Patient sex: F
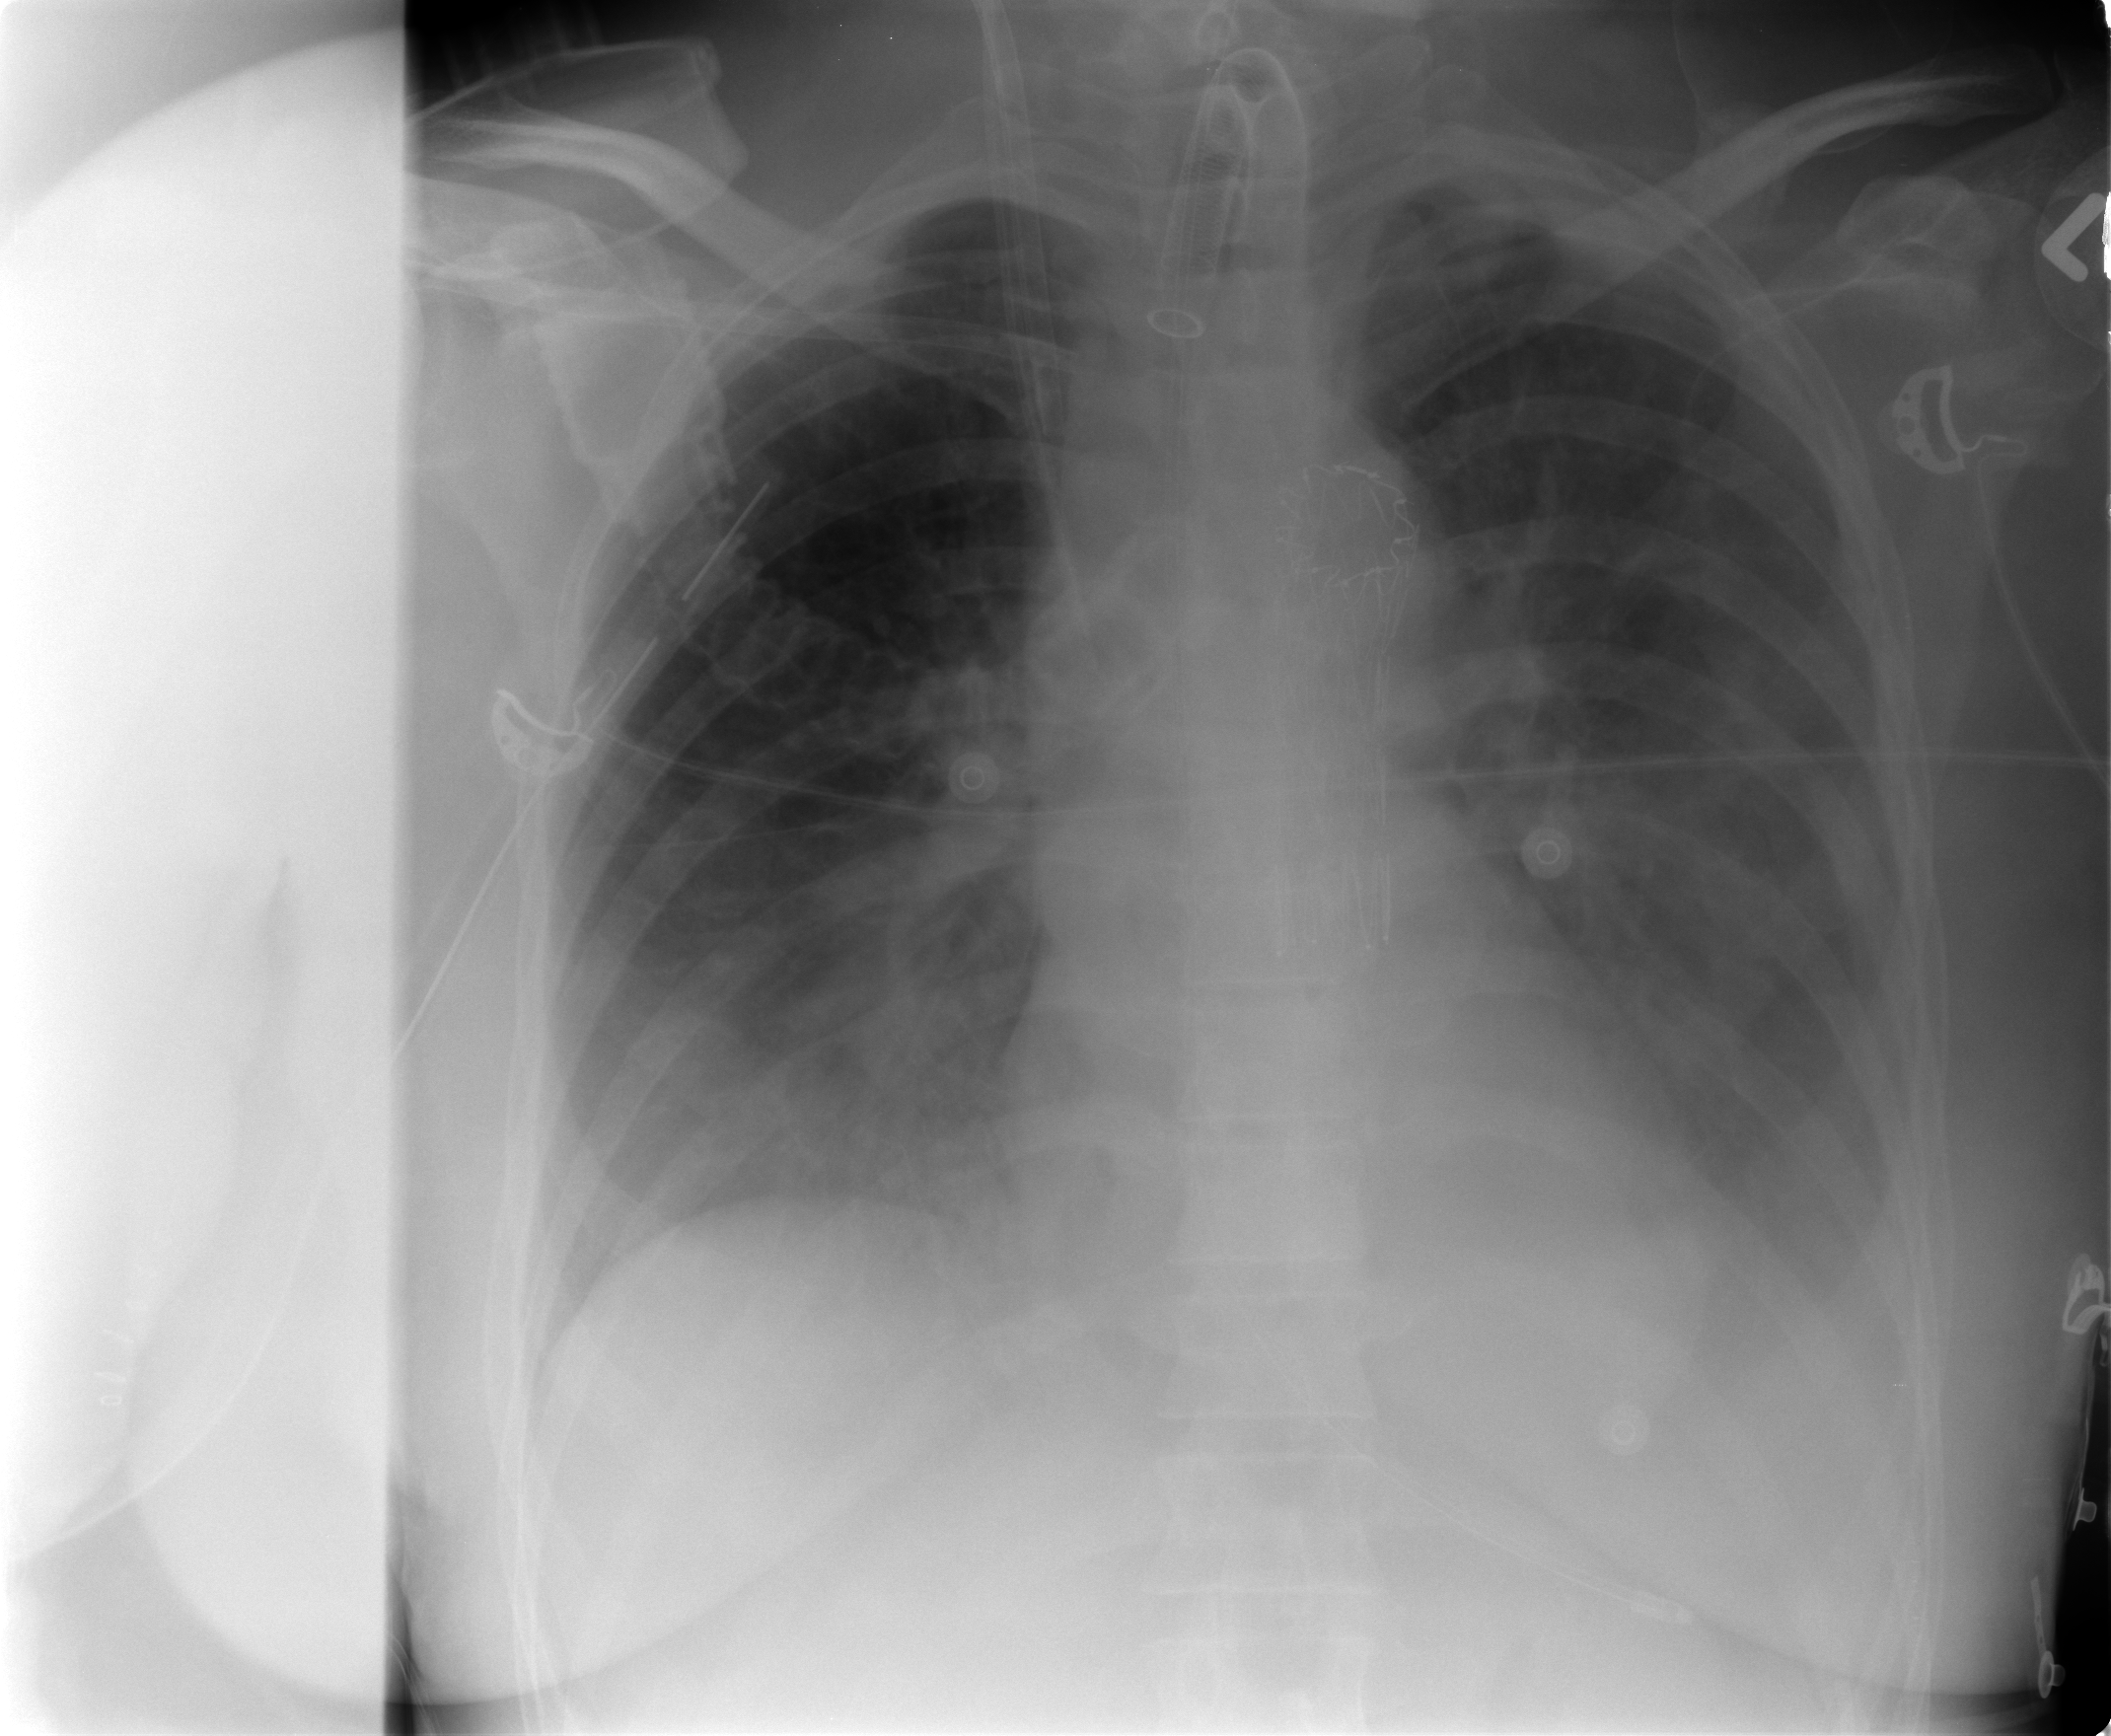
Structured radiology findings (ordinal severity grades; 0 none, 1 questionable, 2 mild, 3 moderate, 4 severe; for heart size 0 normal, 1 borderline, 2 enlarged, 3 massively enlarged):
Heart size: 0
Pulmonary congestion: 2
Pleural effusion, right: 2
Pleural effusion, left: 2
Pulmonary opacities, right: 0
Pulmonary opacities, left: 1
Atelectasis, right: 2
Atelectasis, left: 2